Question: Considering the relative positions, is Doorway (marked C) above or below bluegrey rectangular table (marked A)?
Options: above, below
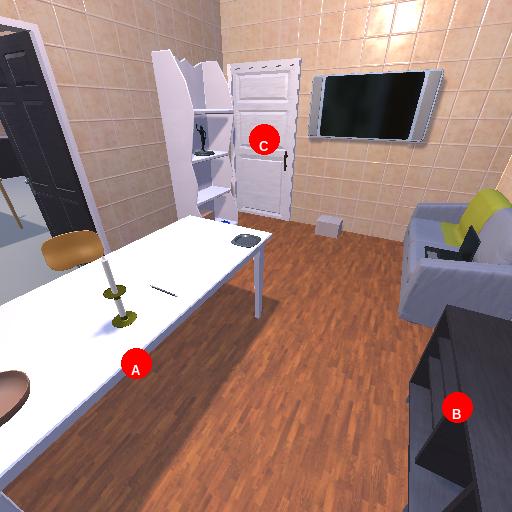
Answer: above